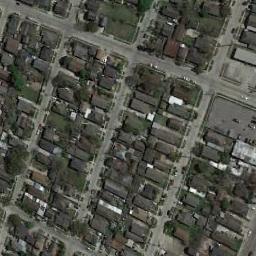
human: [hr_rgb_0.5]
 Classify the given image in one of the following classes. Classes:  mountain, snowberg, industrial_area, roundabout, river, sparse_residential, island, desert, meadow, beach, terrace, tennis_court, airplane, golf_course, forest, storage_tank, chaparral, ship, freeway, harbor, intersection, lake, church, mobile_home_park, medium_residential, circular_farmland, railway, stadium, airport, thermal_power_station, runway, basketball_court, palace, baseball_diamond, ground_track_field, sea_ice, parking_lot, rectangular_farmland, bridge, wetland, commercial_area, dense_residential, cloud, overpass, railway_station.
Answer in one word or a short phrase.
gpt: dense_residential